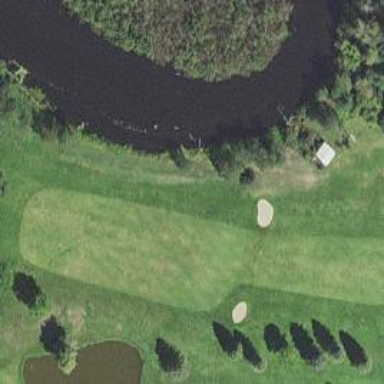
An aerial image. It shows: Golf hole.